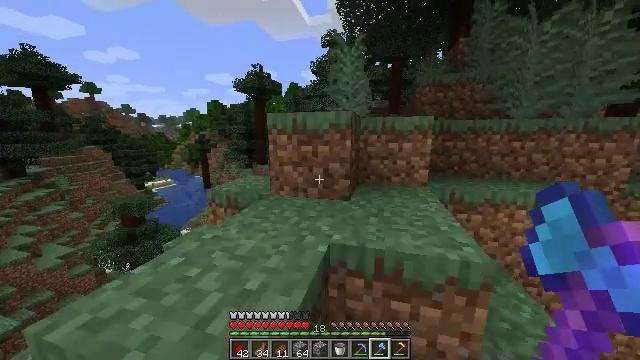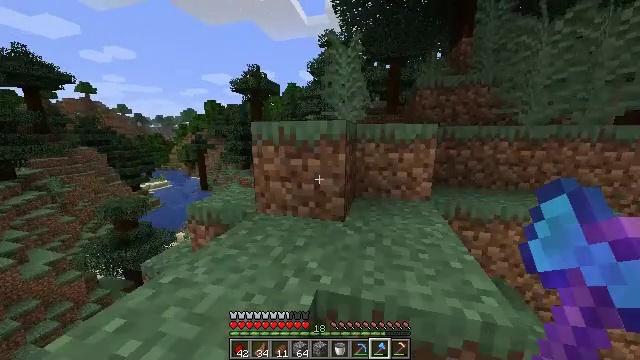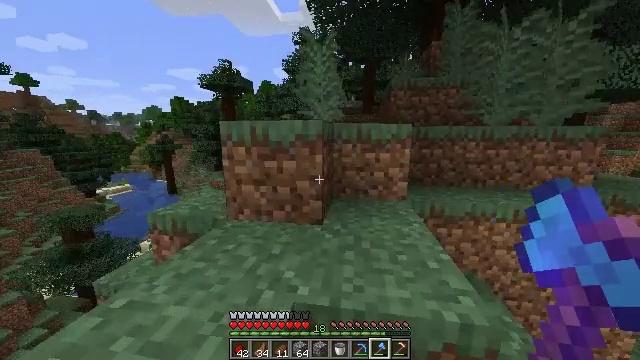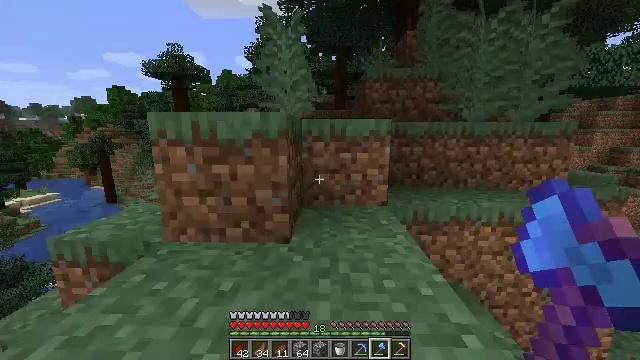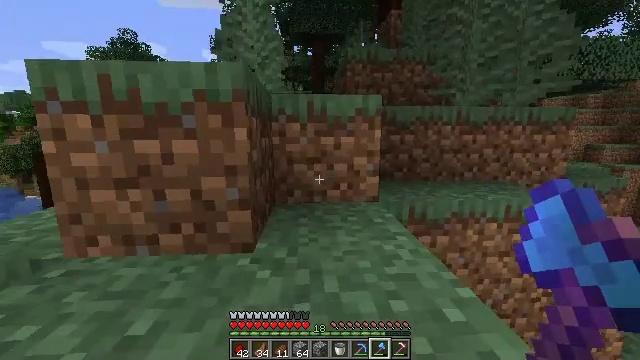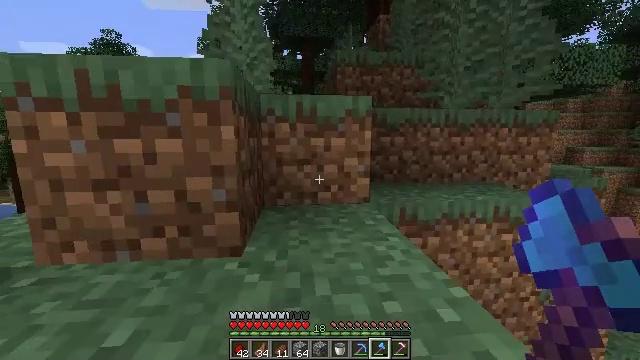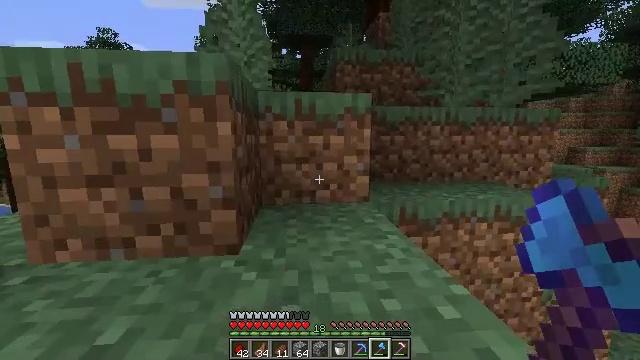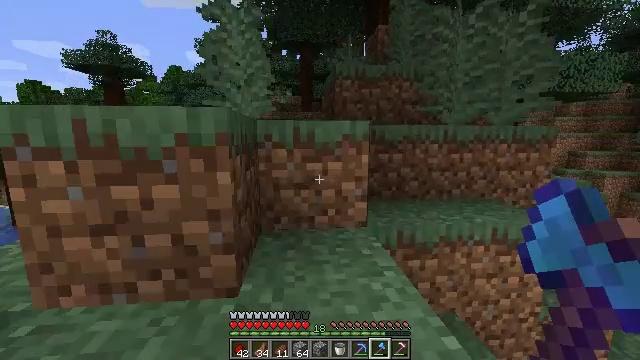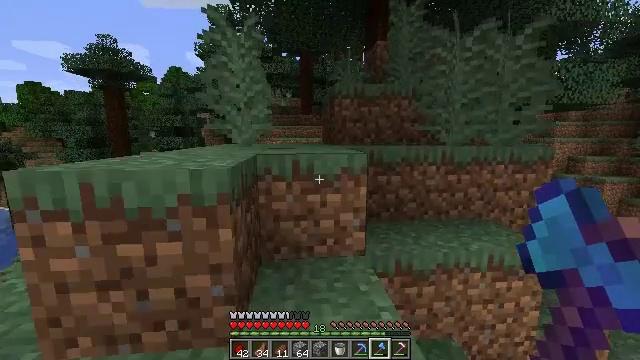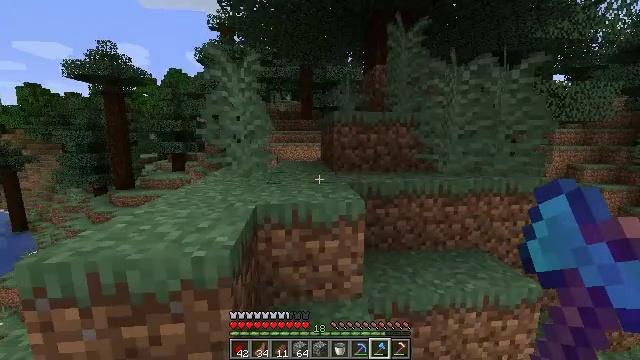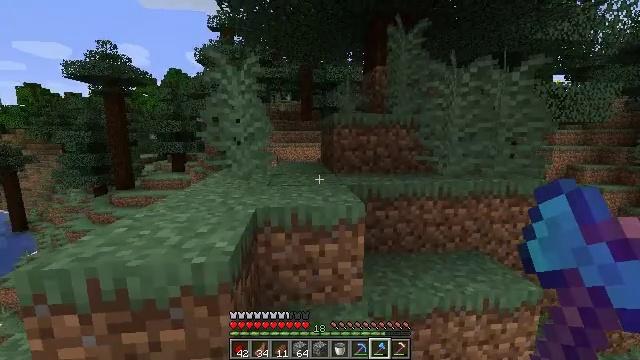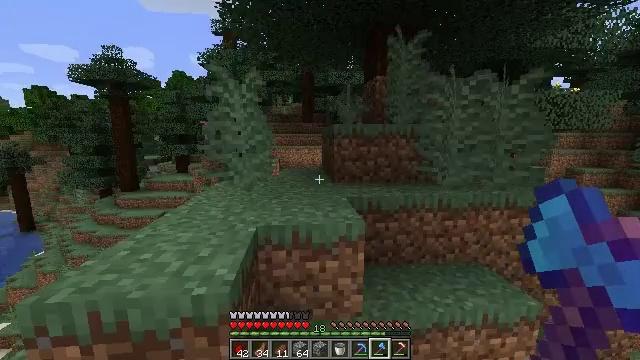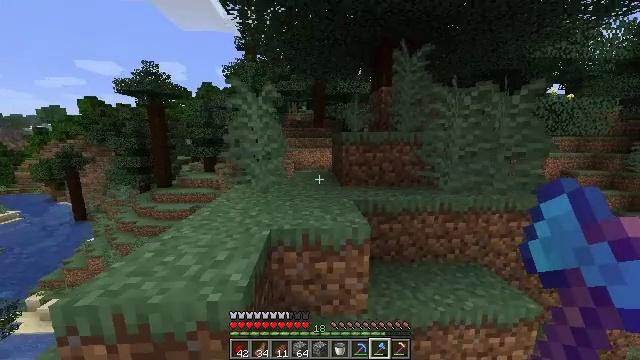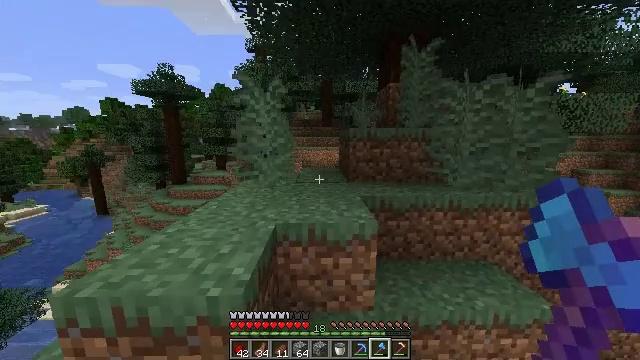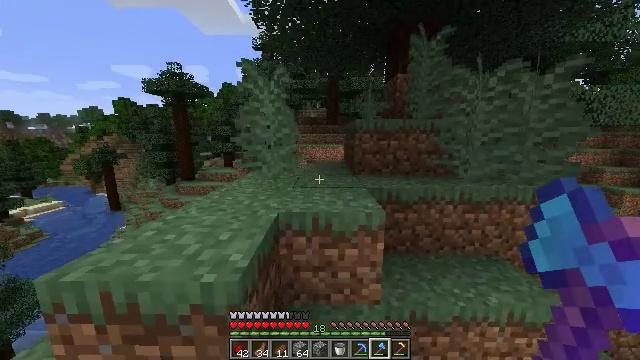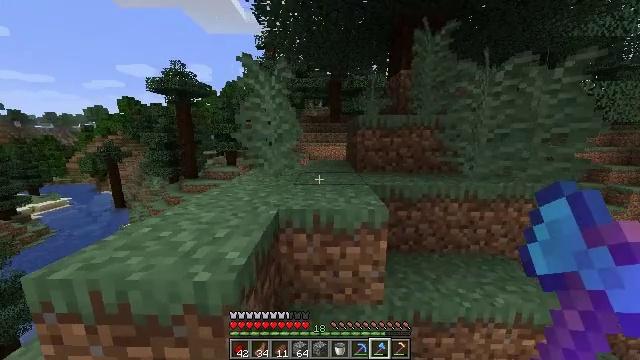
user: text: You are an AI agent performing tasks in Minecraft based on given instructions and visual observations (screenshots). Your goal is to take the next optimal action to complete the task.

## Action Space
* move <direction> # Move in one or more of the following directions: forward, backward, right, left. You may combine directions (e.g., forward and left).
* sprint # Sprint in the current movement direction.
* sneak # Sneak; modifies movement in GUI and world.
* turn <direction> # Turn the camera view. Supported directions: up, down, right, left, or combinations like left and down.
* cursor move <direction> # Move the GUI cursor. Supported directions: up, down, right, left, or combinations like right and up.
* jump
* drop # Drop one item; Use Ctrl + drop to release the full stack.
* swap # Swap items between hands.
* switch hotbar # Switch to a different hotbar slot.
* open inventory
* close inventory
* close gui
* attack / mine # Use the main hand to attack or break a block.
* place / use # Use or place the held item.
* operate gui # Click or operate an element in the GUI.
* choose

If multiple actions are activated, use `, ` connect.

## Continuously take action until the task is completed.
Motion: motion action
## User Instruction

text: Destroy the wheat to collect it.
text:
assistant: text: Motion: move forward, jump
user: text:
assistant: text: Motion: move forward, turn right, jump
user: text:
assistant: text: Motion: move forward, turn right, jump
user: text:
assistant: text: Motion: move forward, turn right, jump
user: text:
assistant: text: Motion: move forward, turn right, jump
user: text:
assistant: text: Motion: move forward, sprint, jump
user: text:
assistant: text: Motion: move forward, sprint, jump
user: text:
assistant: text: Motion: move forward, sprint, jump
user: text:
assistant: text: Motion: move forward, sprint, jump
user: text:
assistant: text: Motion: move forward, sprint, jump
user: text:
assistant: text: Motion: move forward, jump
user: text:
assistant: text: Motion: move forward, turn left, jump
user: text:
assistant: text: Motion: move forward, turn left, jump
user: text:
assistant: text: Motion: move forward, turn left, jump
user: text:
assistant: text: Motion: move forward, jump
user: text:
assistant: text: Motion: move forward, jump
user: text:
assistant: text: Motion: move forward, sprint, jump
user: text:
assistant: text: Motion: move forward, sprint, jump
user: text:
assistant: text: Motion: move forward, sprint, jump
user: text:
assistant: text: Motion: move forward, sprint, jump
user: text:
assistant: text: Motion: move forward, sprint, jump
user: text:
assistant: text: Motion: move forward, jump
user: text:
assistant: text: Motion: move forward, jump
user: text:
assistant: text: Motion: move forward, turn down
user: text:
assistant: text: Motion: move forward, turn down
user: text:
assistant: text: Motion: move forward, turn down
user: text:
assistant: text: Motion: move forward, turn down
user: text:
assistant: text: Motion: move forward, turn down
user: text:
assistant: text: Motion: move forward, turn down
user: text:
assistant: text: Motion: move forward, turn down